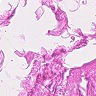
Metastatic tissue present: no